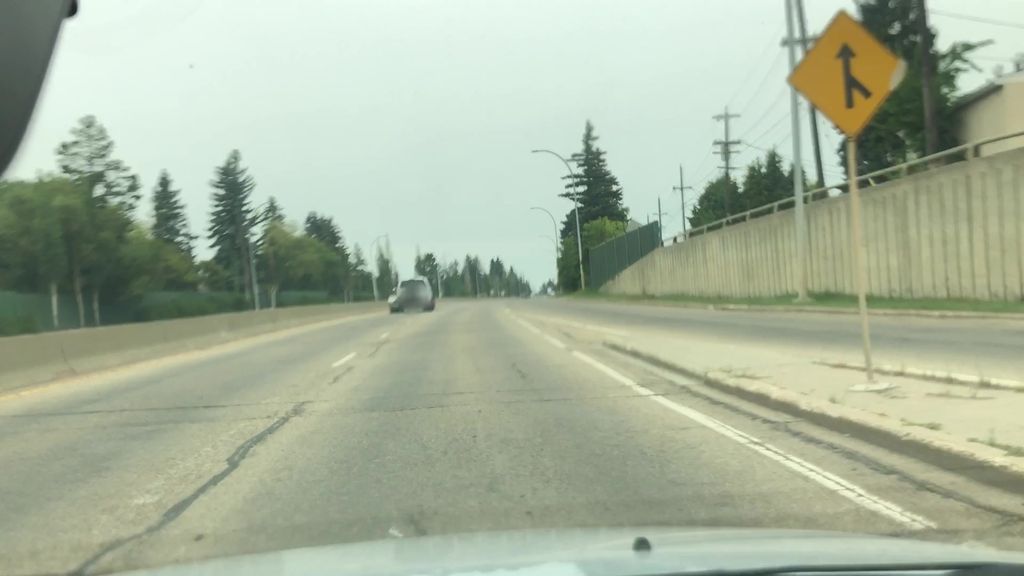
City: edmonton